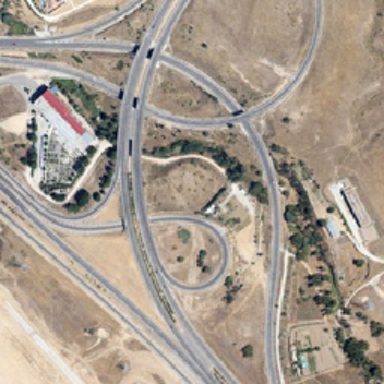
A large building is near the viaduct .